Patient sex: M
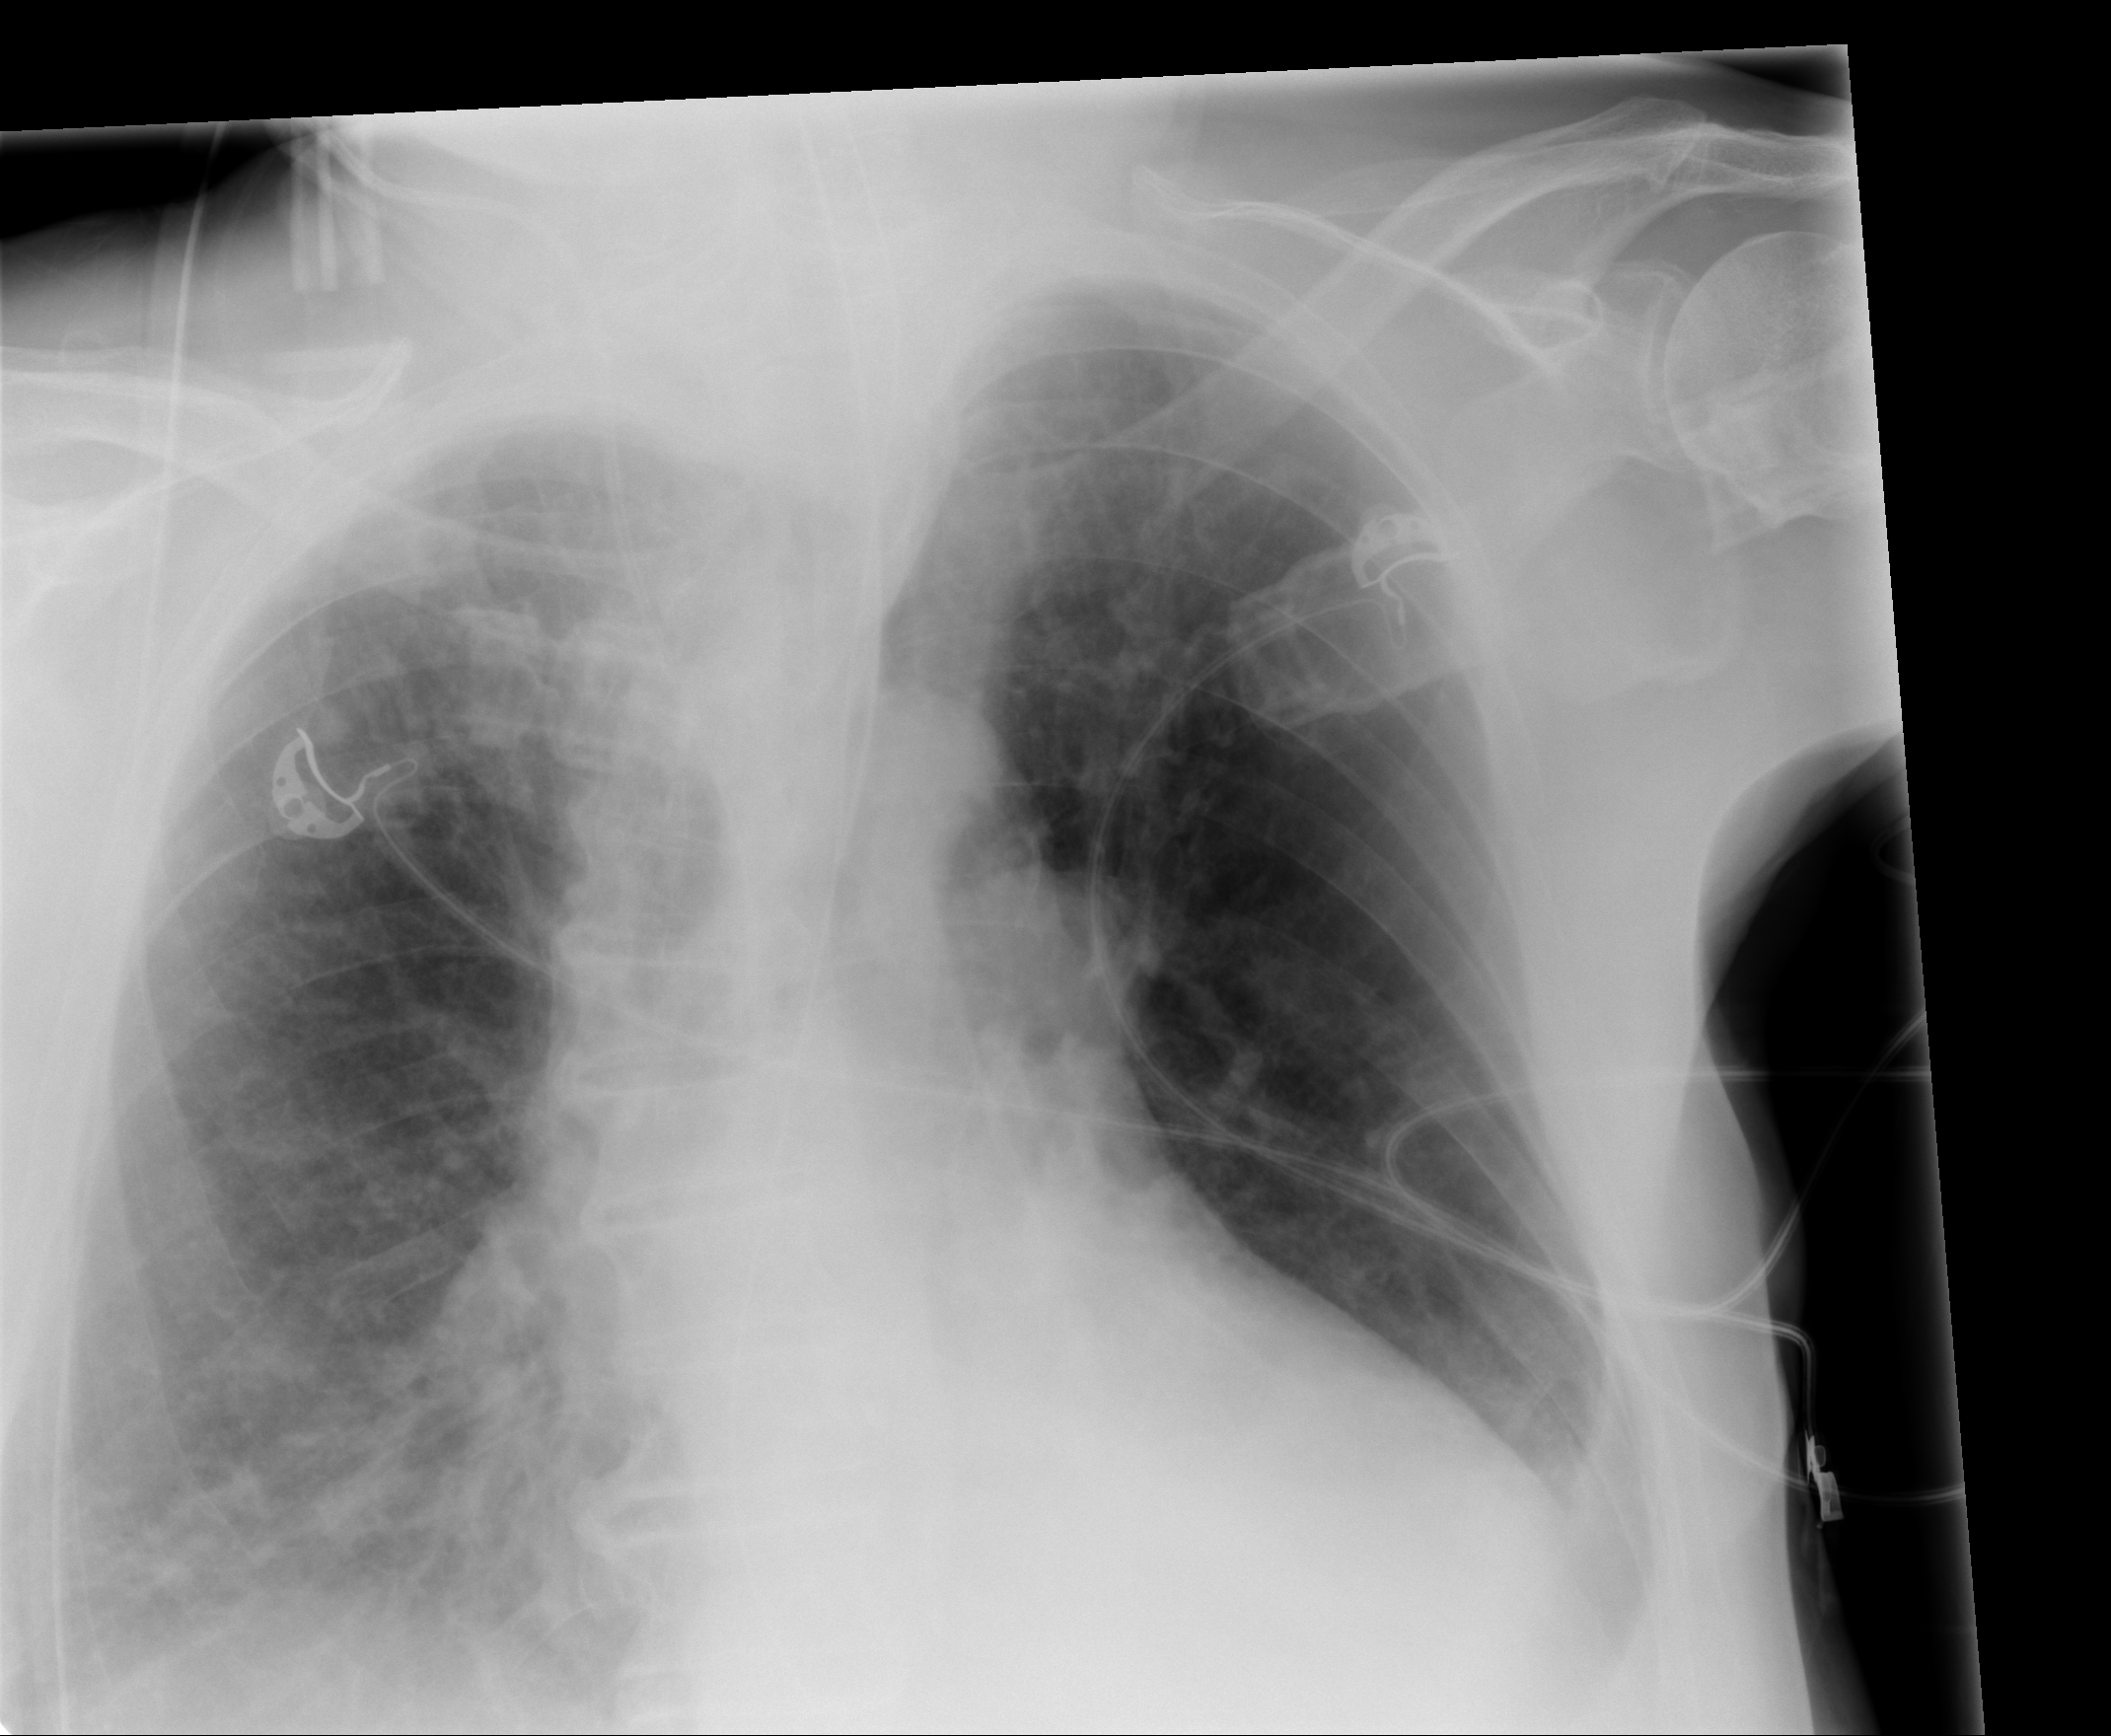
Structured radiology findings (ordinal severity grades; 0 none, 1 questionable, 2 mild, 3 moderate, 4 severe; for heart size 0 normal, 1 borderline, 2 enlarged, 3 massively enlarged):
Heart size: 2
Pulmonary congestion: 0
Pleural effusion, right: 2
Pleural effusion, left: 2
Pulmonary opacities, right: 2
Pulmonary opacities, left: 0
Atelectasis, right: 2
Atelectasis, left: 2